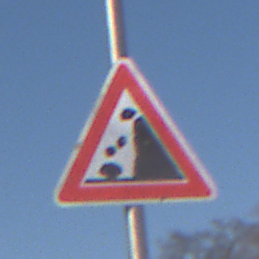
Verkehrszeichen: SteinschlagRechts
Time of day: MorningAfternoon
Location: Outdoor (Nature)
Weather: PartlyCloudy
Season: Winter
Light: Natural